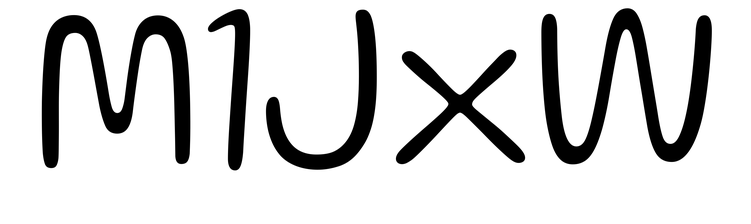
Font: Gluten_ExtraLight